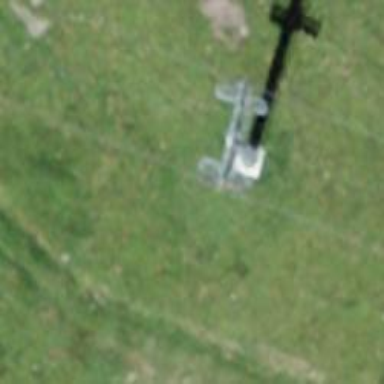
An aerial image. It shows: Pylon for aerialway.